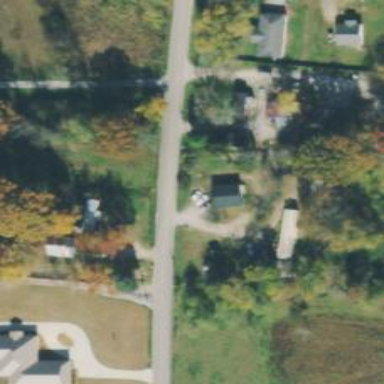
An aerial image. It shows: Residential road.